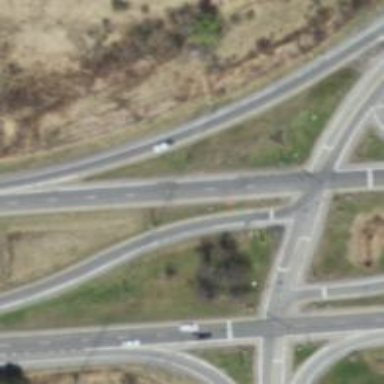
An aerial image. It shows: This image shows trunk highway that functions as expressway.